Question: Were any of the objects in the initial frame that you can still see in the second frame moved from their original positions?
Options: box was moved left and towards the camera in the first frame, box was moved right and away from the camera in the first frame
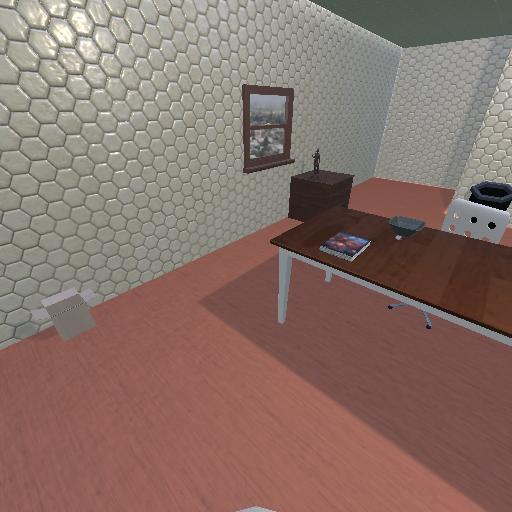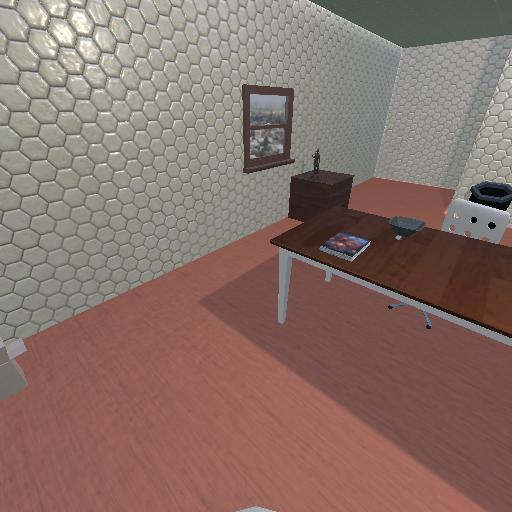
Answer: box was moved left and towards the camera in the first frame